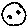
Label: moon